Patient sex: M
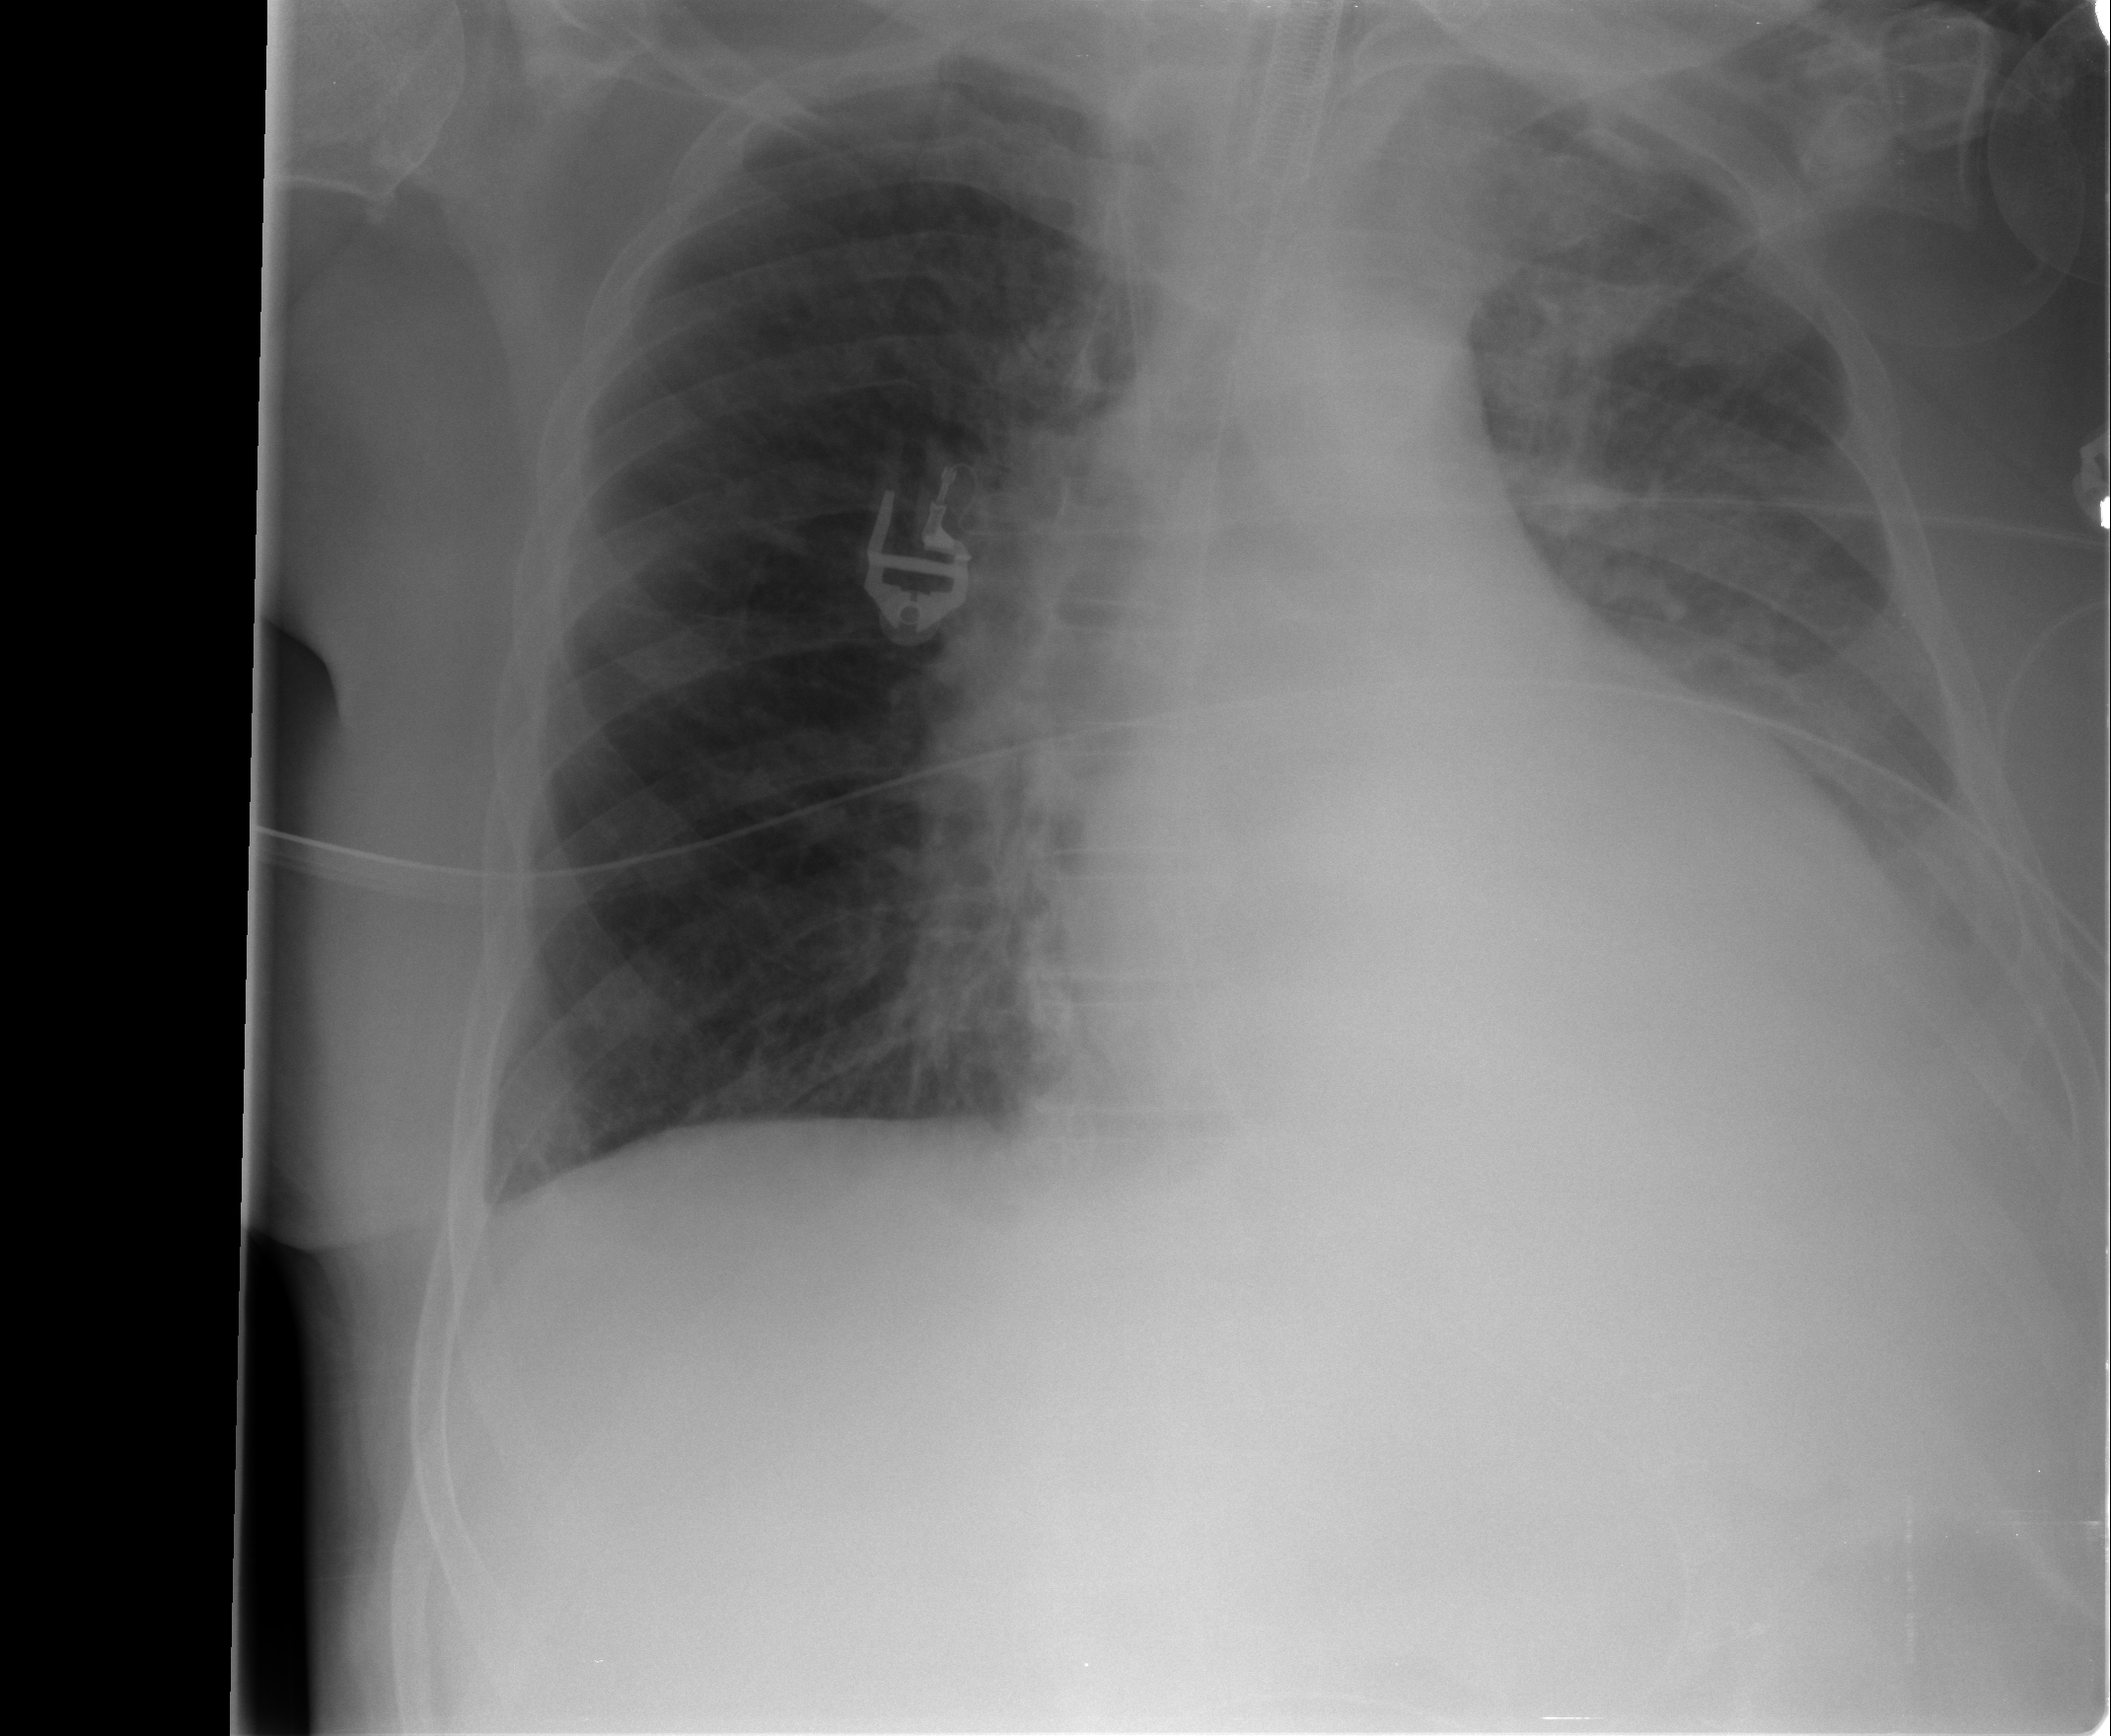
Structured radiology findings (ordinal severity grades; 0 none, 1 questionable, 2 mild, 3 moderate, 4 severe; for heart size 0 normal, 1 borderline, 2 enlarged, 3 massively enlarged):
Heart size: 2
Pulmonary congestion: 2
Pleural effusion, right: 0
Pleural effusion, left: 2
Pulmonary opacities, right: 2
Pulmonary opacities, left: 2
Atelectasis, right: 2
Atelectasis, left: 2